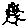
Label: cat